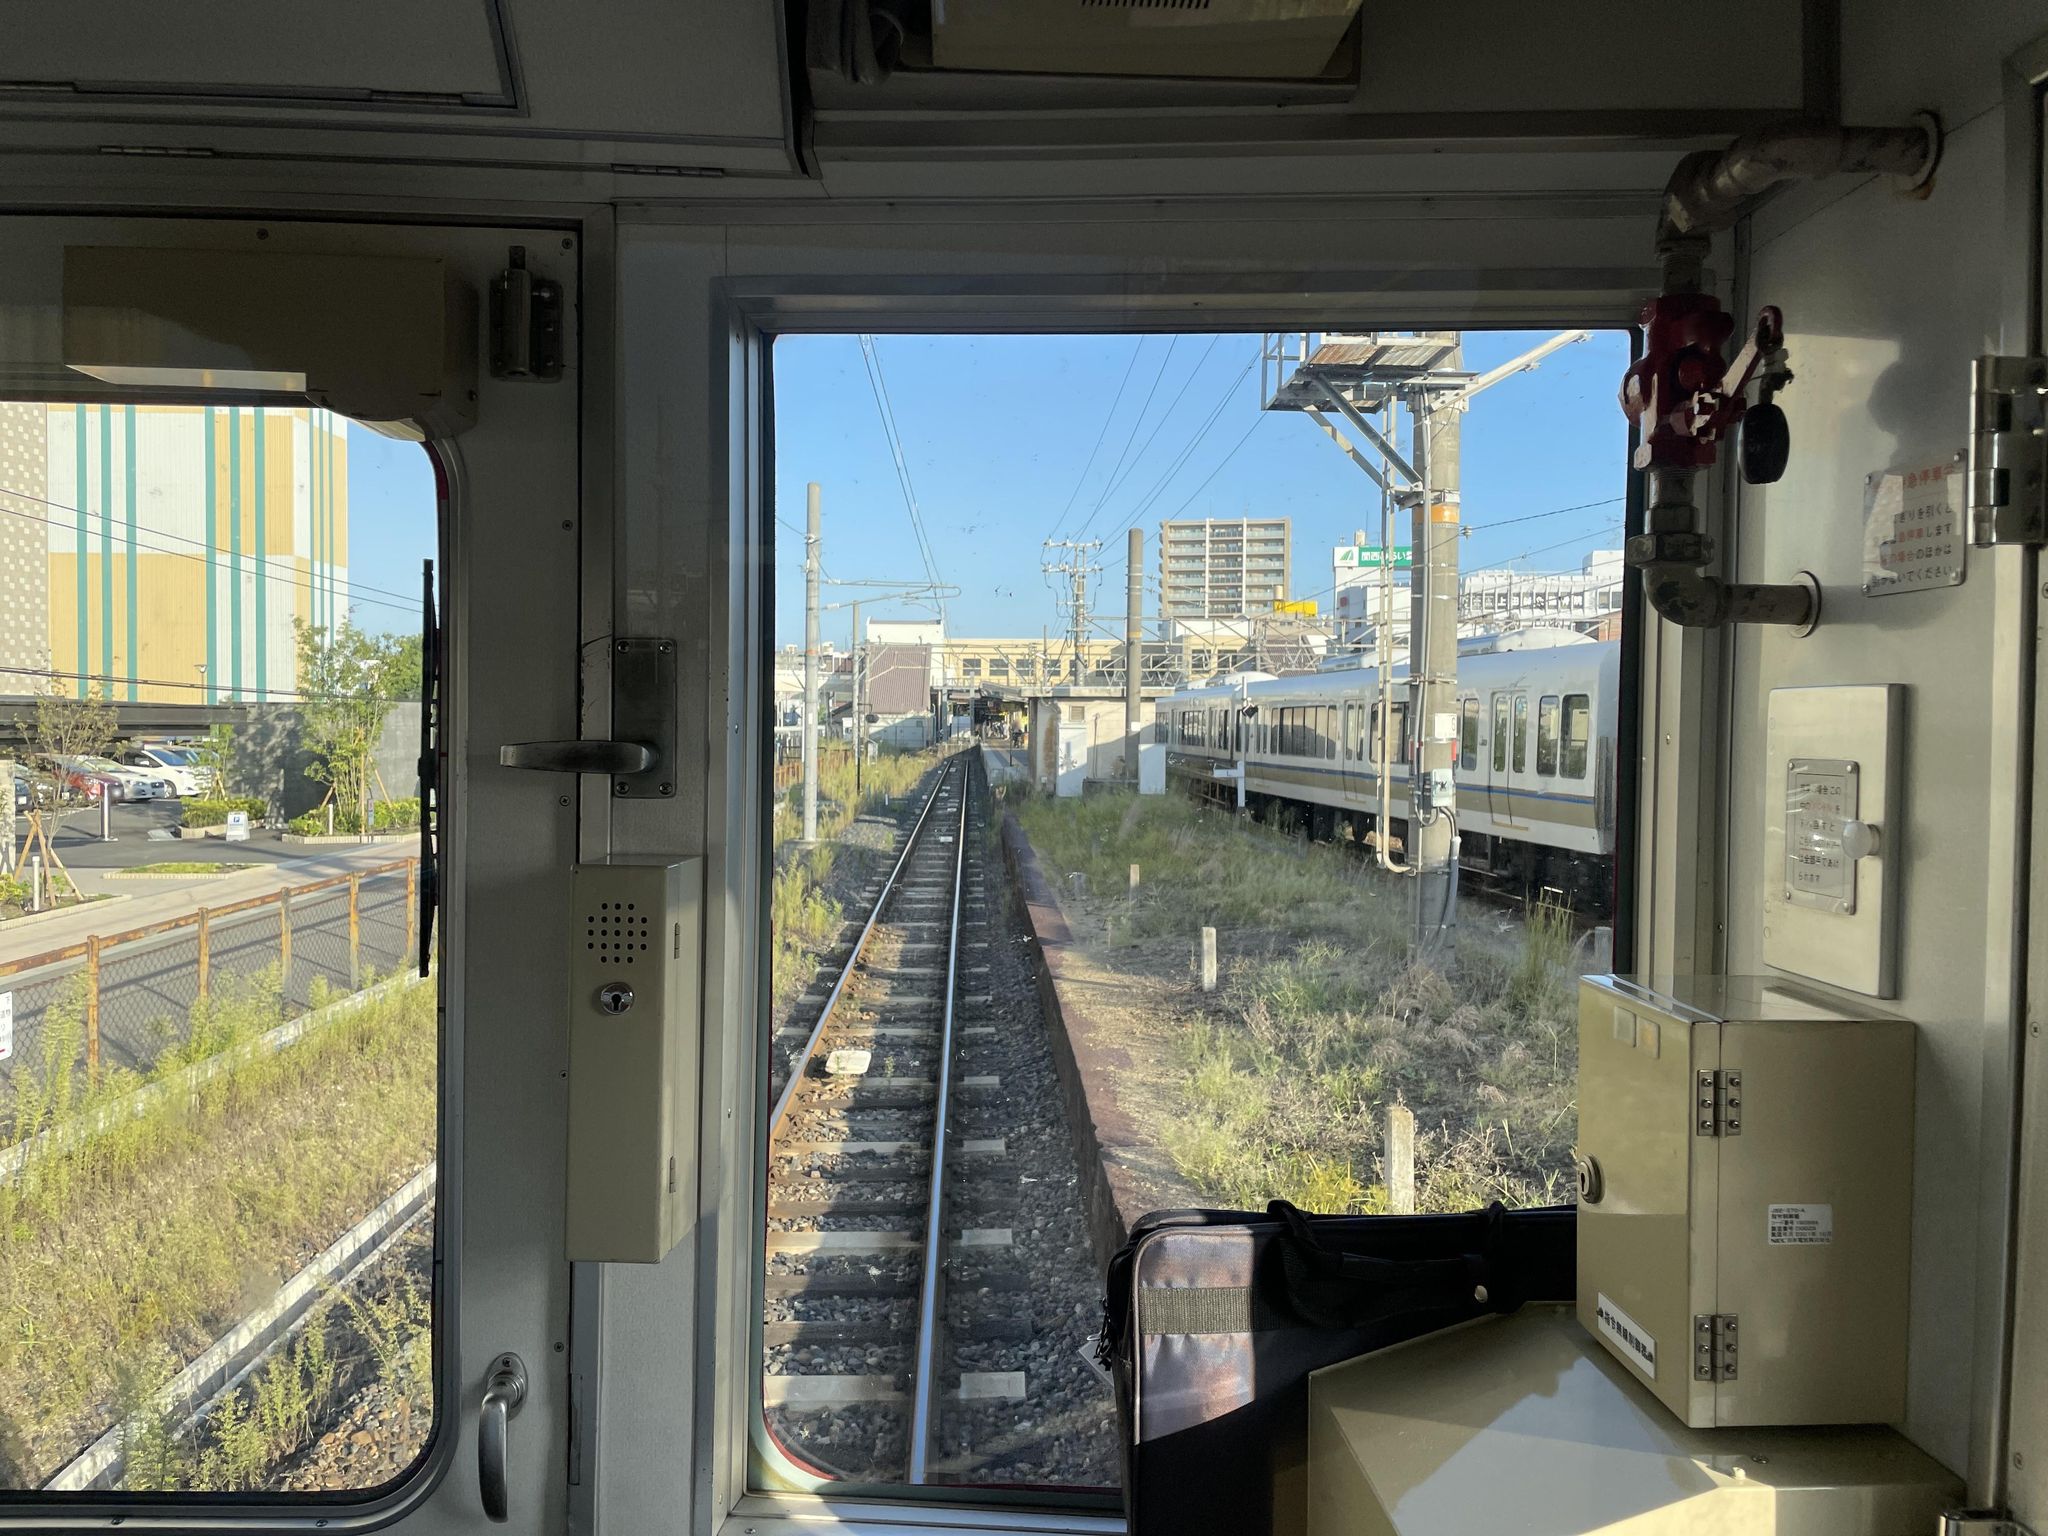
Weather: clear
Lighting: day
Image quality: good
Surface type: railway
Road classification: tertiary, unclassified
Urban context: urban centre
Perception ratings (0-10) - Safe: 1.24, Lively: 7.07, Beautiful: 4.44, Boring: 9.44, Depressing: 1.6, Wealthy: 6.14